Question: Count the number of objects in the diagram.
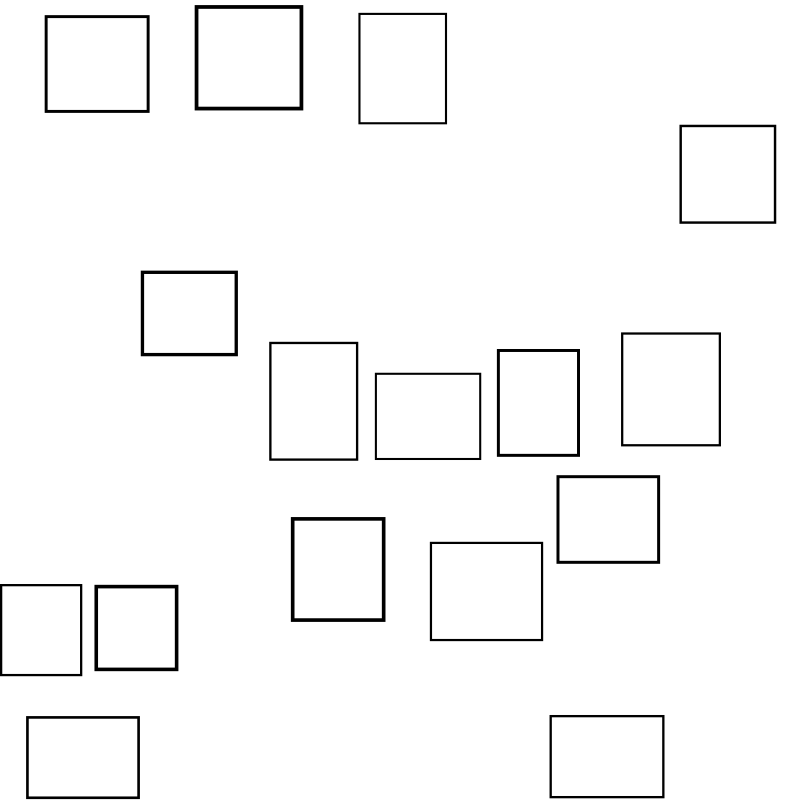
Answer: 16